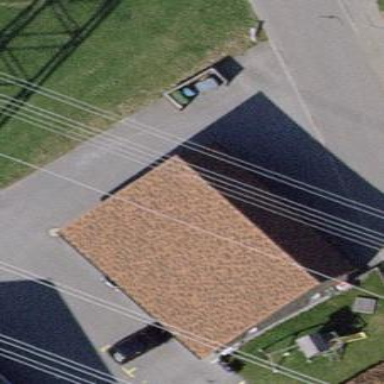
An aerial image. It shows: Group of garages.